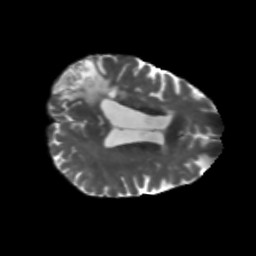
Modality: T2w
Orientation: axial
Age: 68
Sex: female
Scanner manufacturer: siemens
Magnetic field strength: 3 T
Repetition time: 5.47 s
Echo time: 0.0854 s